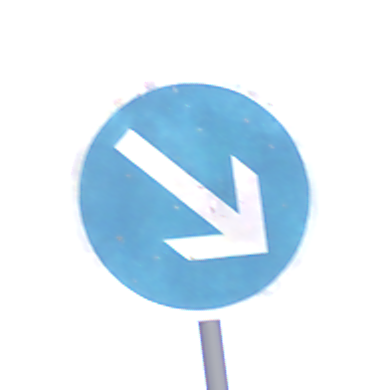
Verkehrszeichen: VorgeschriebeneVorbeifahrtRechts
Umgebung: Outdoor, Urban
Tageszeit: MorningAfternoon
Wetter: PartlyCloudy
Licht: Natural
Jahreszeit: NotSpecified
Kontrast: LowContrast